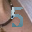
Label: 5